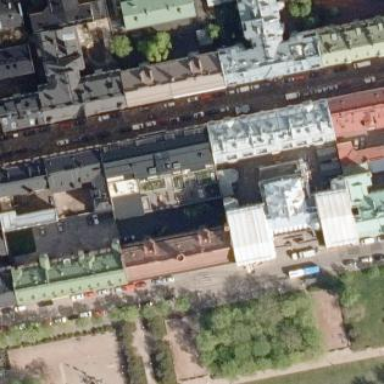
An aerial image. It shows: Residential area located within city block.